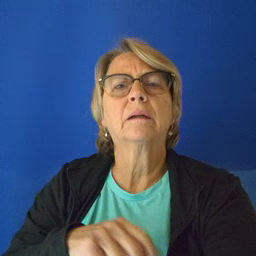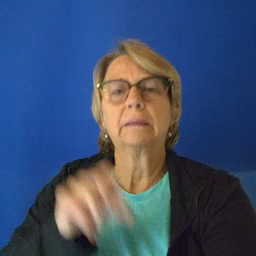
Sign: sad